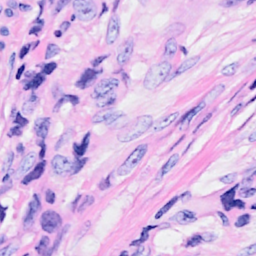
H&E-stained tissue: Breast